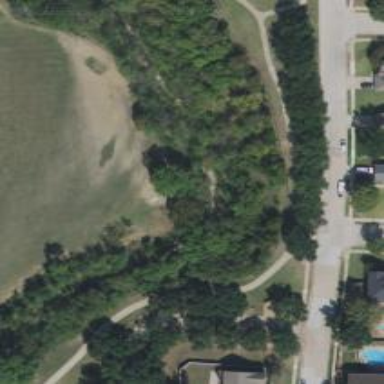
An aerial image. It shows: Tee for the sport of disc golf.